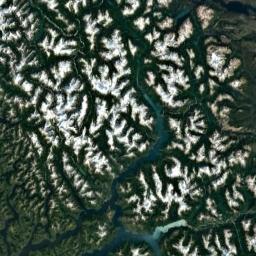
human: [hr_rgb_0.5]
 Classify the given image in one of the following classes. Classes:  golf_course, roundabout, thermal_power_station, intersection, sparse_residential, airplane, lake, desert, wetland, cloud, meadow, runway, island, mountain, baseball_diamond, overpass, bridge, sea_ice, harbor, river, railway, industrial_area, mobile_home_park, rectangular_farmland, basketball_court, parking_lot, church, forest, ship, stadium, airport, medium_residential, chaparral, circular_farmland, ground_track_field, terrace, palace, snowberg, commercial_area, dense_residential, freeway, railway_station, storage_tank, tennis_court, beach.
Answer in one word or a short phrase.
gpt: snowberg